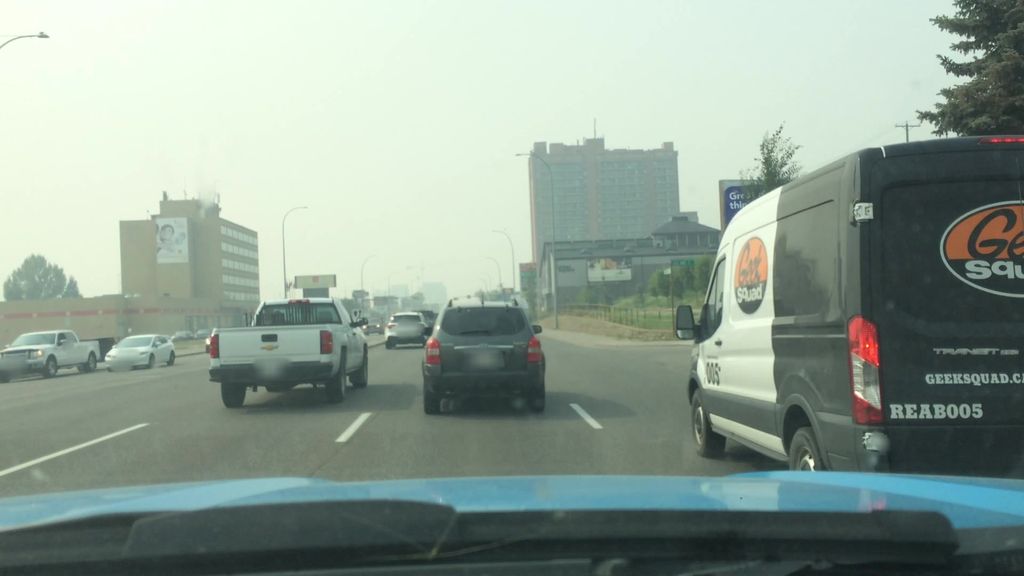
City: calgary